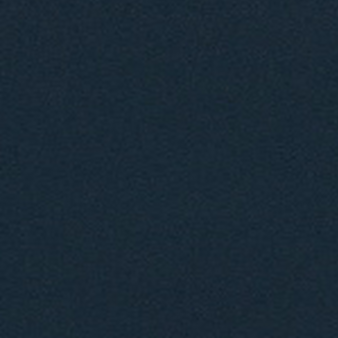
Label: other